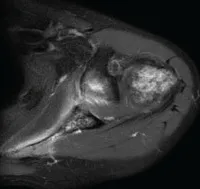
MRI of the shoulder joint and elvic showed newly formed bone metastases in the left humeral.
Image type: radiology (mri)